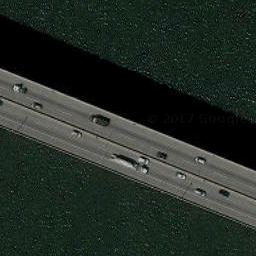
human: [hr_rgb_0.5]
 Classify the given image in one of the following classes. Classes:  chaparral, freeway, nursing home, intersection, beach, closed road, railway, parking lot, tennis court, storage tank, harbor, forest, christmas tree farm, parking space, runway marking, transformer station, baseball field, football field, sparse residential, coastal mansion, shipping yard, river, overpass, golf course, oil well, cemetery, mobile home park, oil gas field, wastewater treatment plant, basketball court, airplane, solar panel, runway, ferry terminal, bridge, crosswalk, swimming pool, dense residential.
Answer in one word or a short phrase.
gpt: bridge